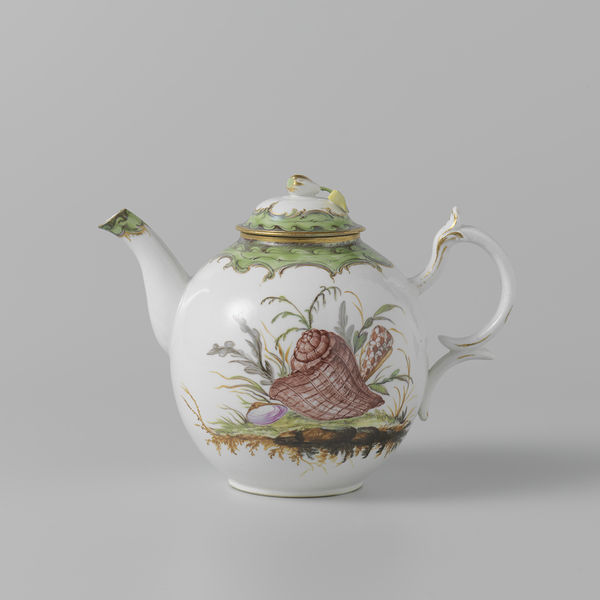
Titel: Theepot
Künstler: Manufactuur Oud-Loosdrecht
Standort: Amsterdam
Institution: Rijksmuseum
Schlagwörter: red, white, gilded, gold, golden, gray, green, portrait, tea, yellow, pink, brown, plant, pot, flower, rock, nature, ocean, orange, sea, water, grass, plants, drawing, purple, shadow, roots, photo, leaves, ground, ceramic, cup, conch, seashell, shell, teapot, china, round, porcelain, painted, european, root, pour, kettle, enamel, tea cup, lid, stems, pe, pik, tea kettle, handle, snail, porcelin, spout, fragile, seashells, kelp, caremic, schell#, conch shell, oceanic